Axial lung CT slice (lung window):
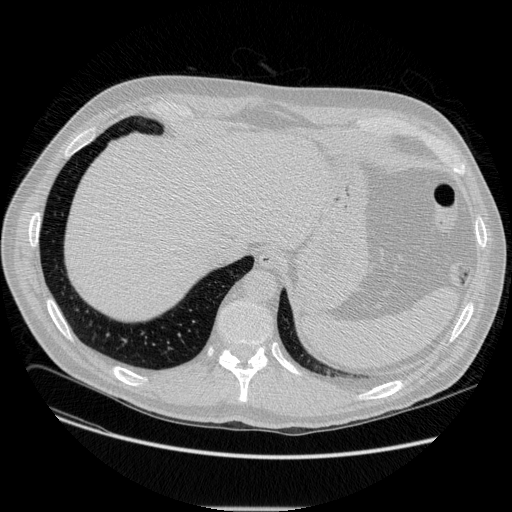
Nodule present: no